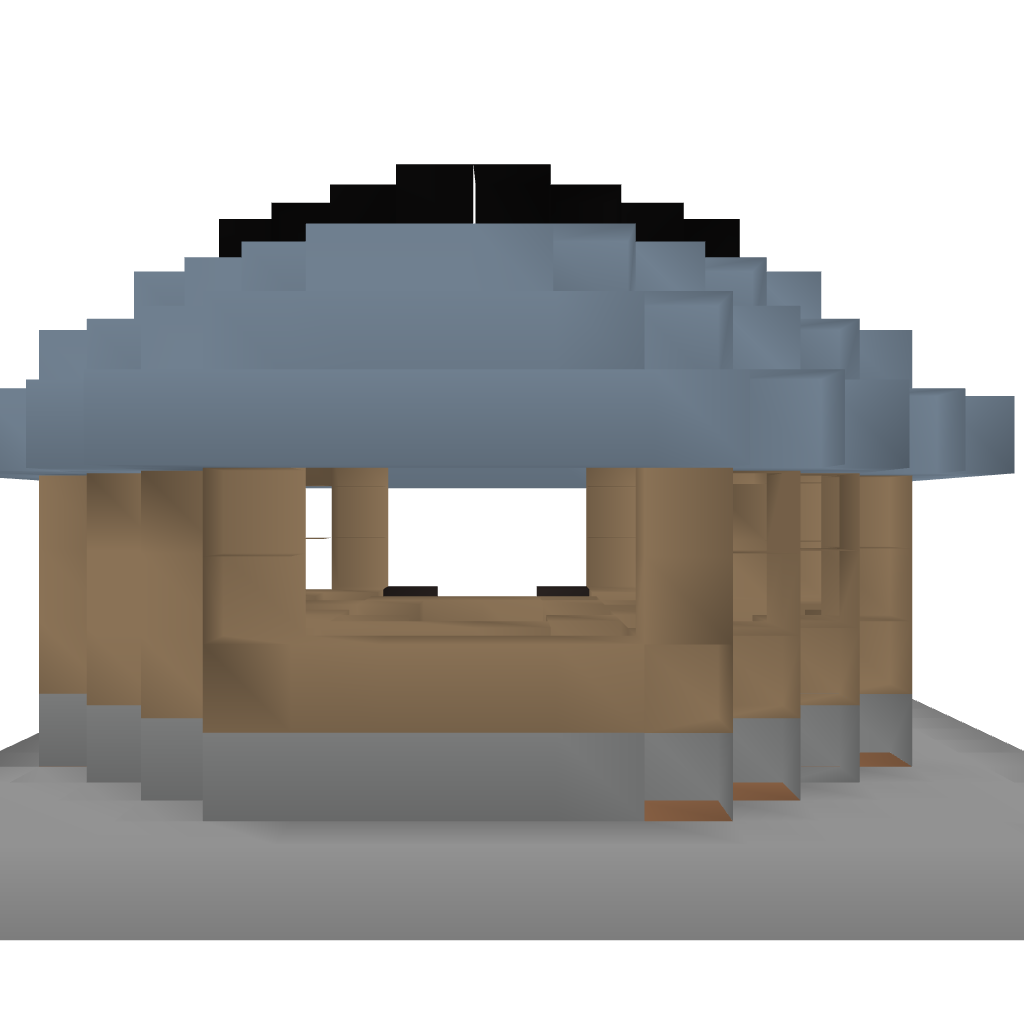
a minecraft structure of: Carnival Game #4 (Ring Toss)